Field crop: maize
Growth stage: 1
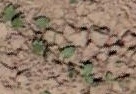
Species: convolvulus